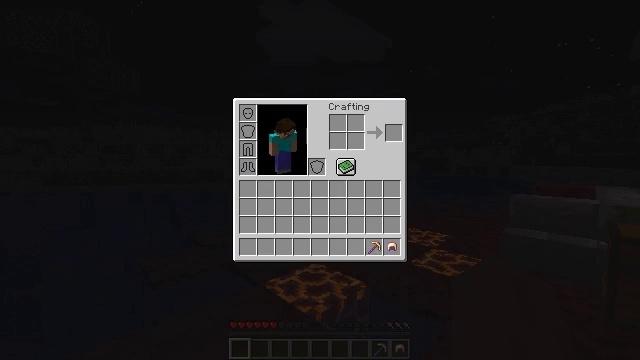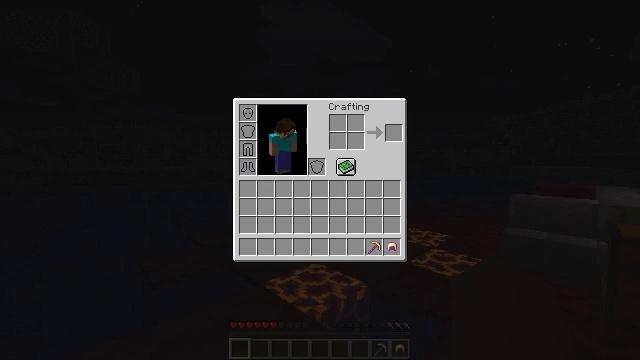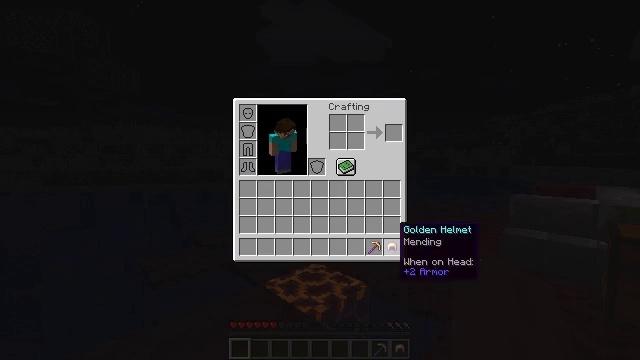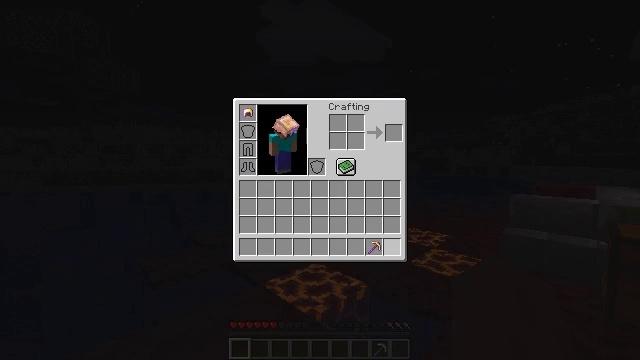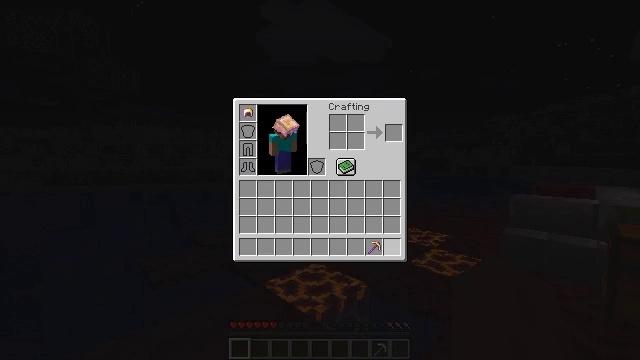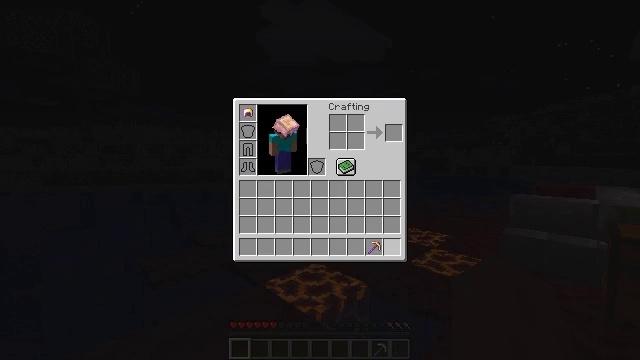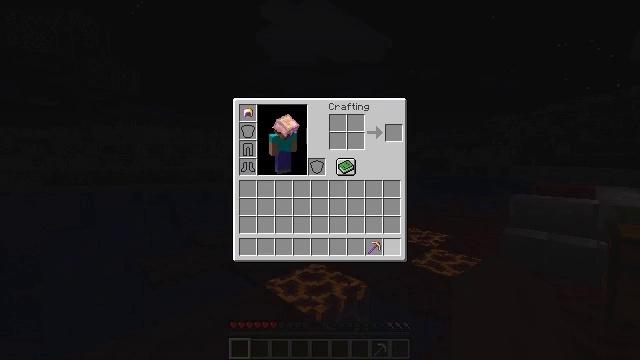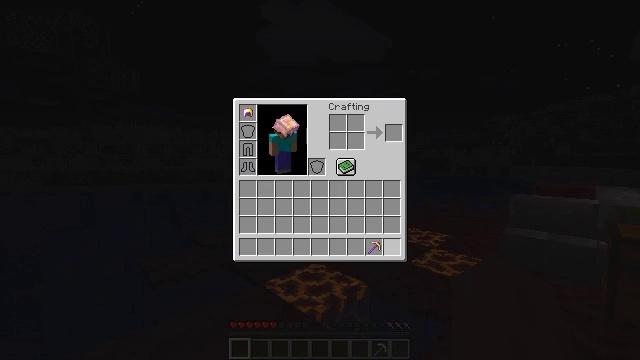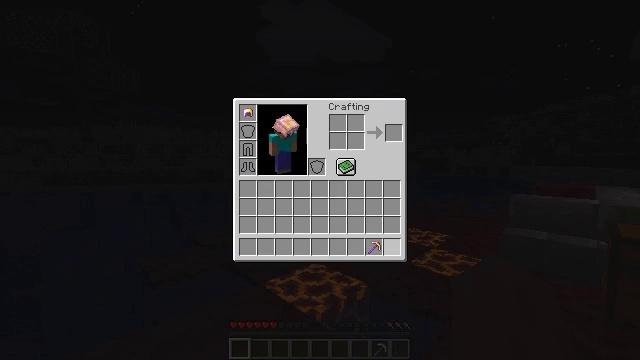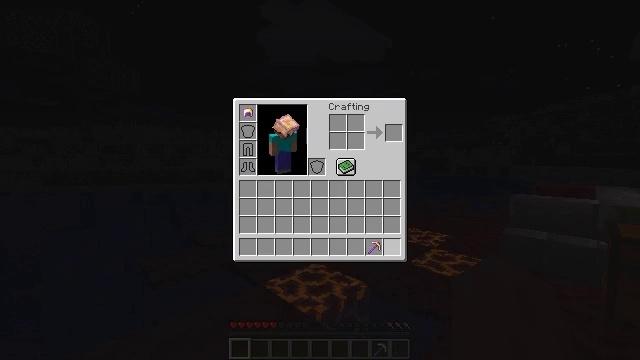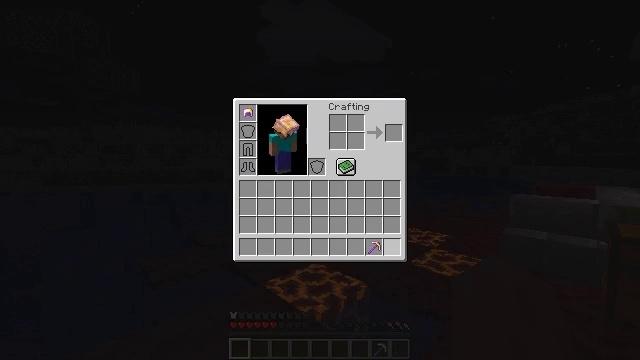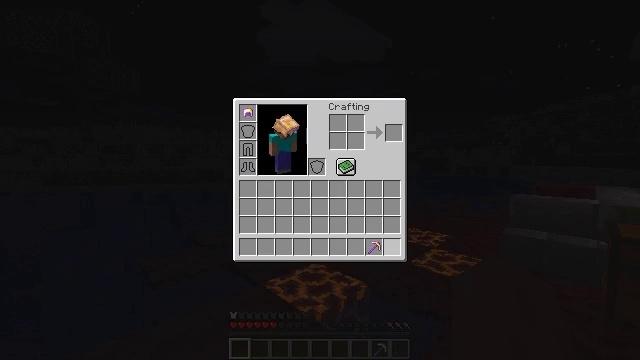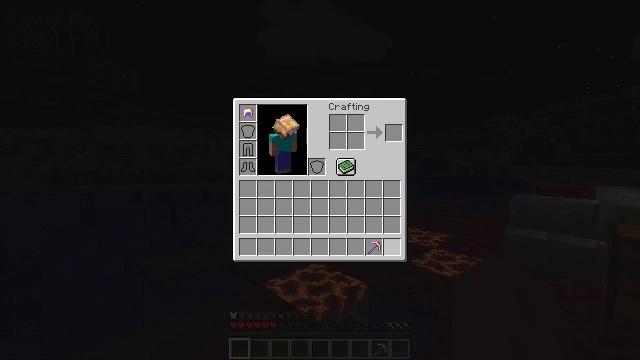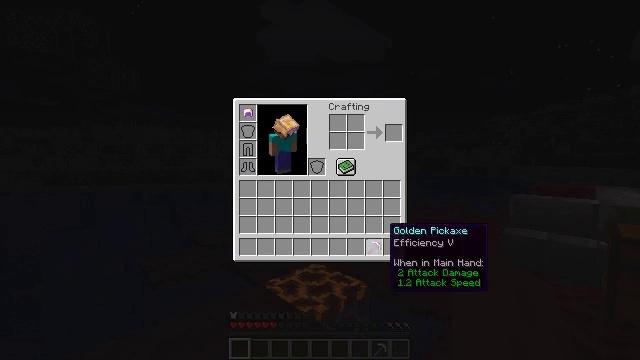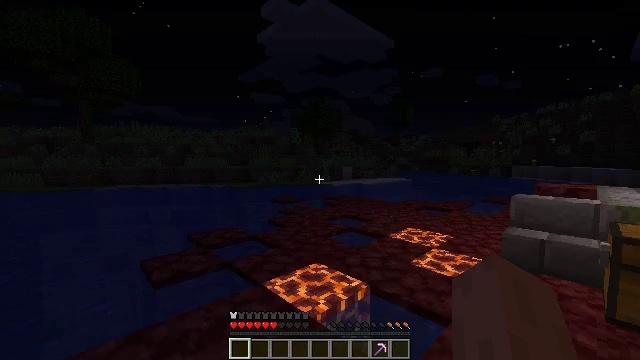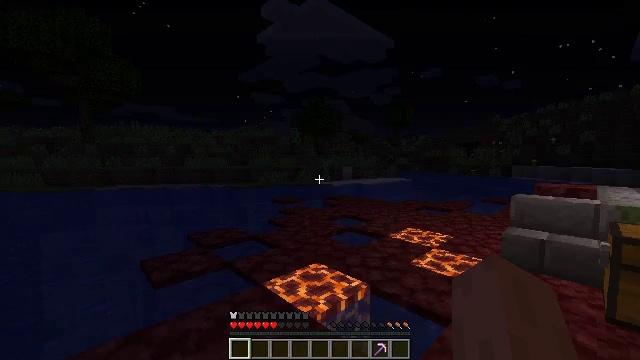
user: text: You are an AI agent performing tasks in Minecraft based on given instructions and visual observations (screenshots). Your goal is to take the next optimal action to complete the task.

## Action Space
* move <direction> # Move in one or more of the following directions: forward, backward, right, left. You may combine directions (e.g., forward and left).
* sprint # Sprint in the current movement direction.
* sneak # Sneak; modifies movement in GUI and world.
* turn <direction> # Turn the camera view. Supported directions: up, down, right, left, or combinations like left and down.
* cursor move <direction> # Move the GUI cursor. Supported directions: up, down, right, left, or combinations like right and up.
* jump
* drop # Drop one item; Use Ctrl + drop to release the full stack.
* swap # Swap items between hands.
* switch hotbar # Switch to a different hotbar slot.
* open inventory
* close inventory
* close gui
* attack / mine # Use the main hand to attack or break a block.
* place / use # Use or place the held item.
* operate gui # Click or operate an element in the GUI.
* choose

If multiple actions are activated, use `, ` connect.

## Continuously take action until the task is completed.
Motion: motion action
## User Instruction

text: Gather grass block for landscaping.
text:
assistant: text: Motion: sneak
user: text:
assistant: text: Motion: sneak
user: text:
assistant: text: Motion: sneak, operate gui
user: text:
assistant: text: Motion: sneak, operate gui
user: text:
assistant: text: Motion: sneak
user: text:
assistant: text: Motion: sneak
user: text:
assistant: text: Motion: sneak
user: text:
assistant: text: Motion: sneak
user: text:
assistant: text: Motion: sneak
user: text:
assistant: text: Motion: sneak
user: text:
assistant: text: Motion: no_op
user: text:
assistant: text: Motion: no_op
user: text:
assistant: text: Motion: no_op
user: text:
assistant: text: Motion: no_op
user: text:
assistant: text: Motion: no_op
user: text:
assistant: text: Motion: turn right
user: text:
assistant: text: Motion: turn right
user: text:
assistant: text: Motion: no_op
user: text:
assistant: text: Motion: no_op
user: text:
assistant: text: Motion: no_op
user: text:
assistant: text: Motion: turn left and down
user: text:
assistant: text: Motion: move left, turn left and down
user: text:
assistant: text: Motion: move left, turn left and down
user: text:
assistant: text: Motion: move forward and move left, turn down
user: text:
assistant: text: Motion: move forward and move left
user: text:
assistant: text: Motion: move forward and move left
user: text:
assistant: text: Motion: move forward and move left
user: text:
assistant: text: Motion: move forward and move left
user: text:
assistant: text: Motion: move forward, sprint
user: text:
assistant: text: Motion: move forward, sprint, turn right